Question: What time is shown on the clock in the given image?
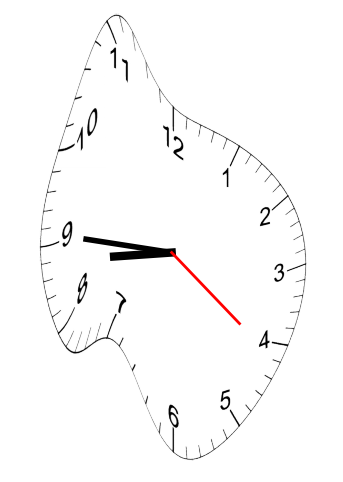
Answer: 08:45:21